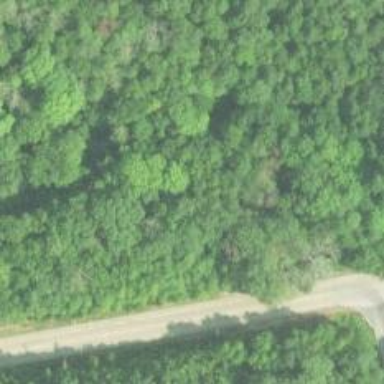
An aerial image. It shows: Track road.